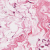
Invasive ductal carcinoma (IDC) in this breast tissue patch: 0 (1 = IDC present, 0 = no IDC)